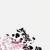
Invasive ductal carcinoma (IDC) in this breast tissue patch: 0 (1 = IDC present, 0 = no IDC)